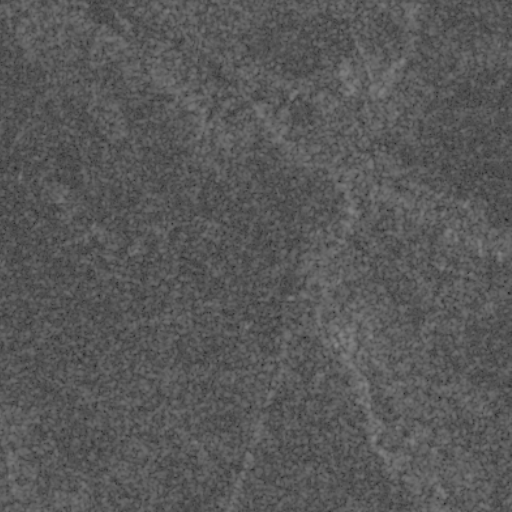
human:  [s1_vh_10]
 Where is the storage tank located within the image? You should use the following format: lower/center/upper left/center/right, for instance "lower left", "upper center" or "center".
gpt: The storage tank is located in the center of the image.
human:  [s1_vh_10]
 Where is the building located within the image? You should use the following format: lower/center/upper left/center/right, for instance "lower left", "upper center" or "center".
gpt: The building is located in the center of the image.
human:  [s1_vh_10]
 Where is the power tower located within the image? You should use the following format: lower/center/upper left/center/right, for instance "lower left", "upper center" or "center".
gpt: There is no power tower in the image.

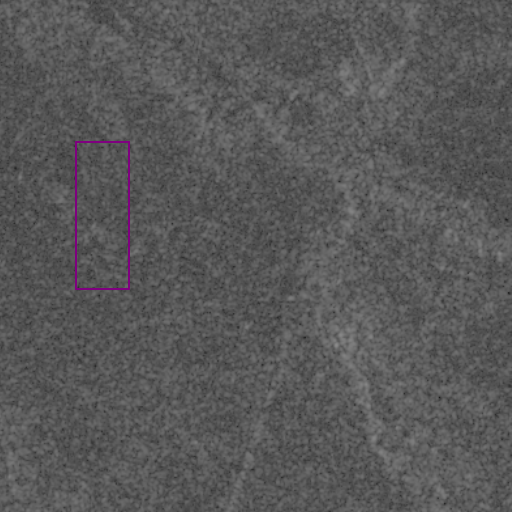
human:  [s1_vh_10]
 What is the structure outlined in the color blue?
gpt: There is no blue outline.
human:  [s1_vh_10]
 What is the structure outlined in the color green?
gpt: There is no structure outlined in green.